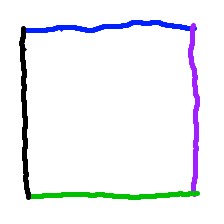
Shape: square